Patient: sex M, age 71
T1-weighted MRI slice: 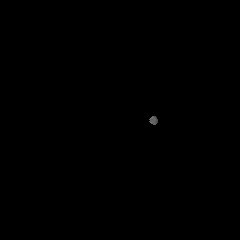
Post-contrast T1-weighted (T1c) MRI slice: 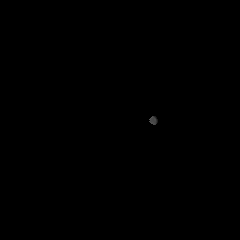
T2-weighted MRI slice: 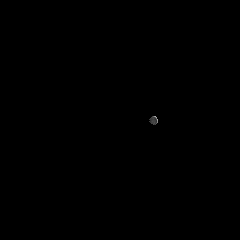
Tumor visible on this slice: no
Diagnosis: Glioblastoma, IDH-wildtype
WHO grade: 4